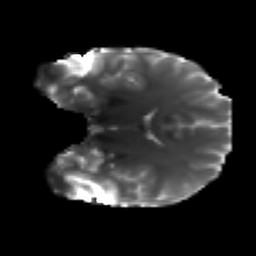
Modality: T2w
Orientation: coronal
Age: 22
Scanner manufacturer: siemens
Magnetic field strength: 3 T
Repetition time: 4.52 s
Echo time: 0.084 s